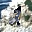
Label: 2